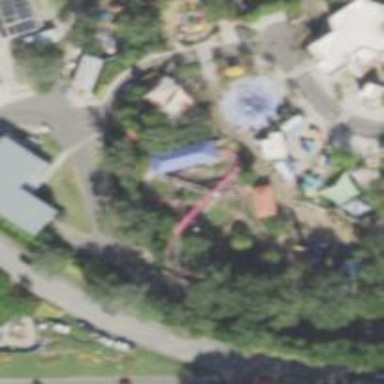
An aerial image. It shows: Roller coaster on bridge.